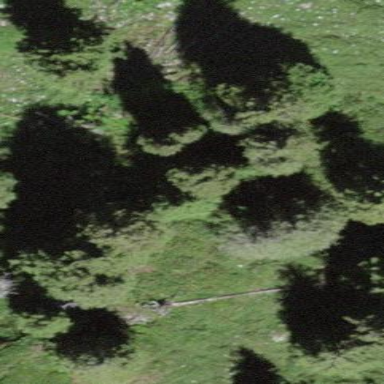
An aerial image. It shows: Forest area.